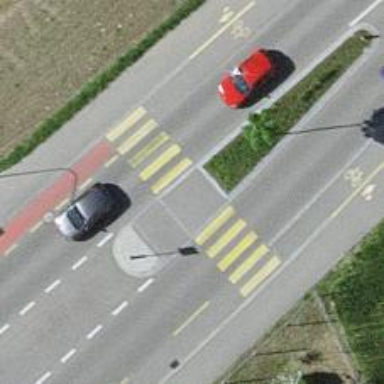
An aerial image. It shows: Zebra crossing on the road.